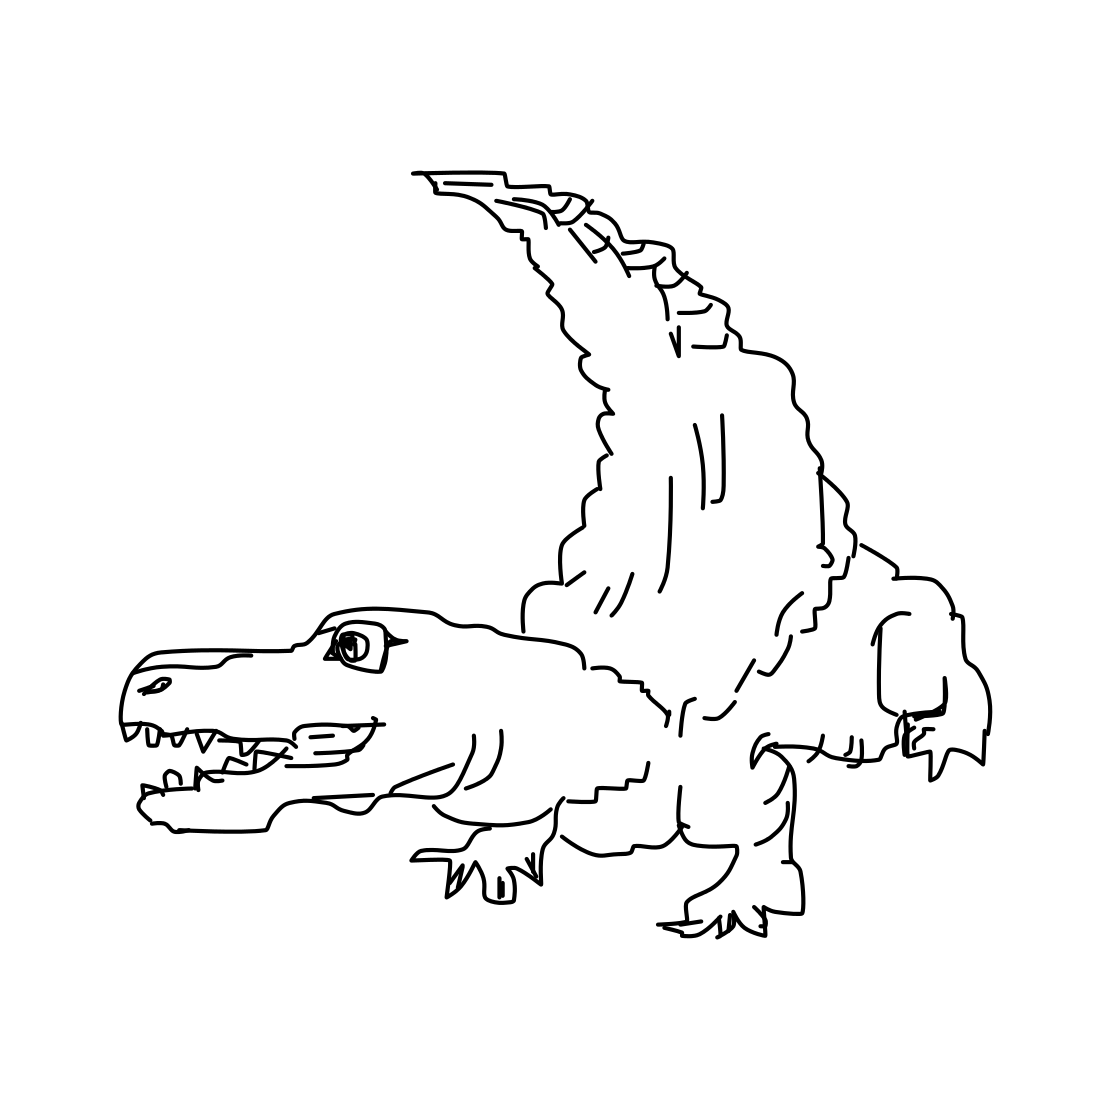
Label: crocodile